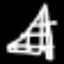
Label: The Eiffel Tower